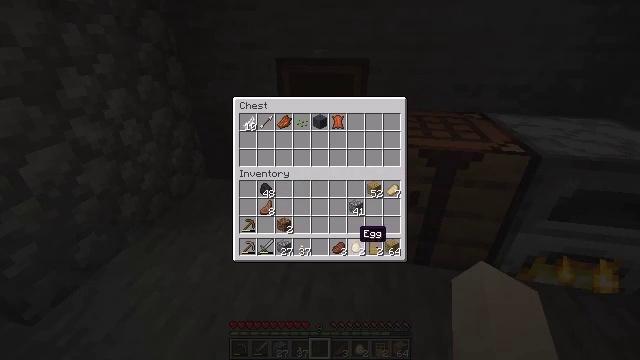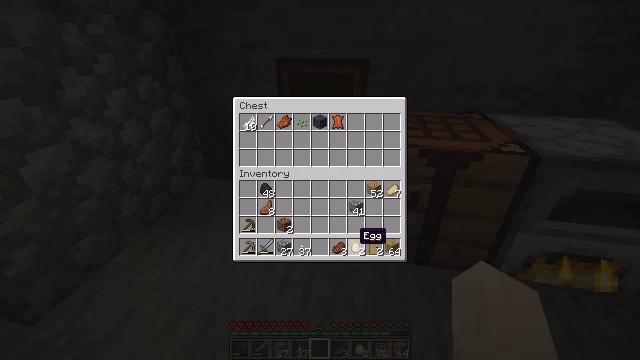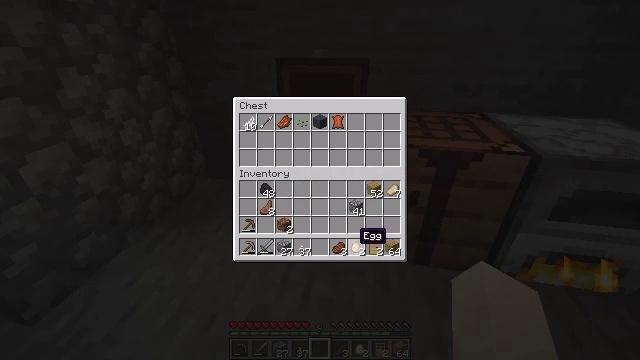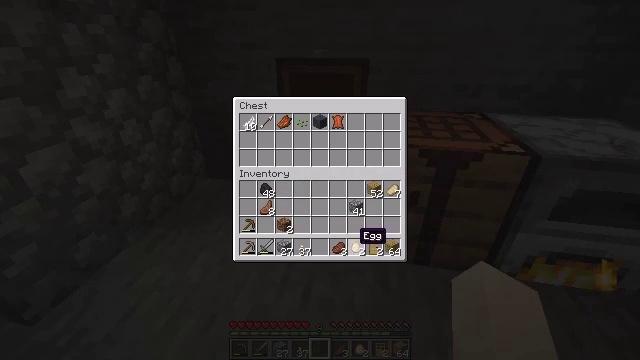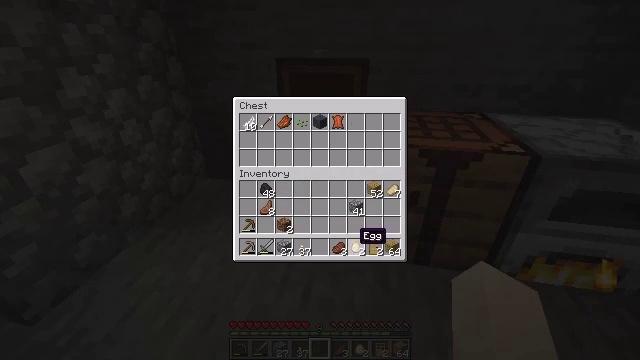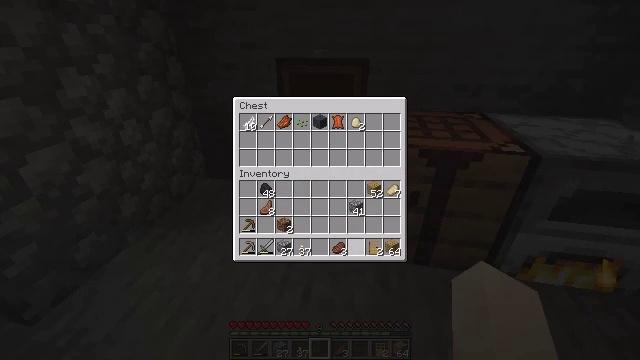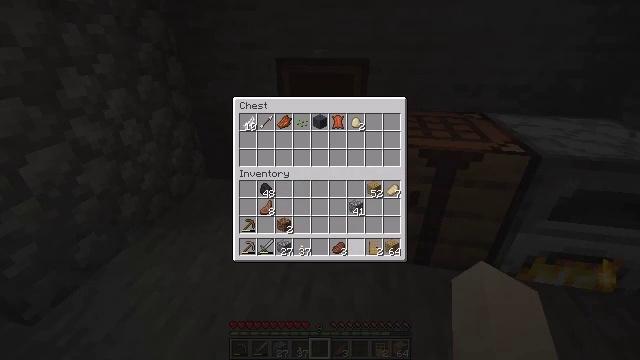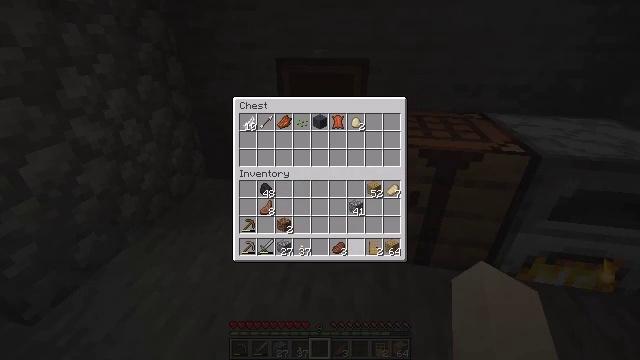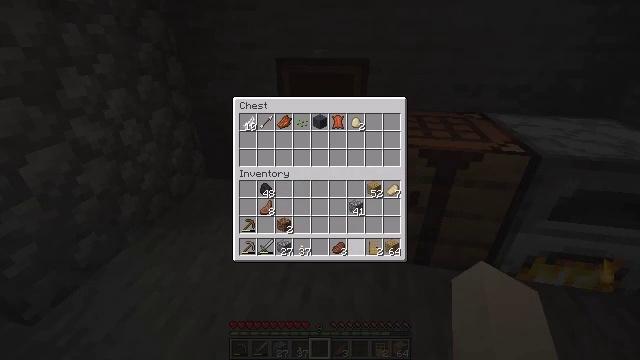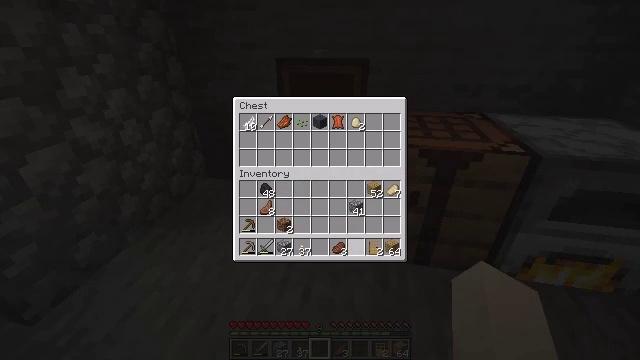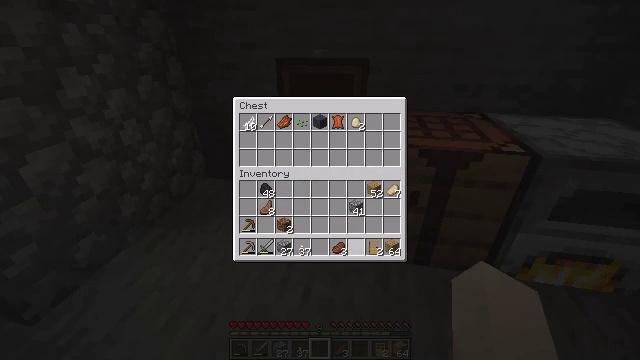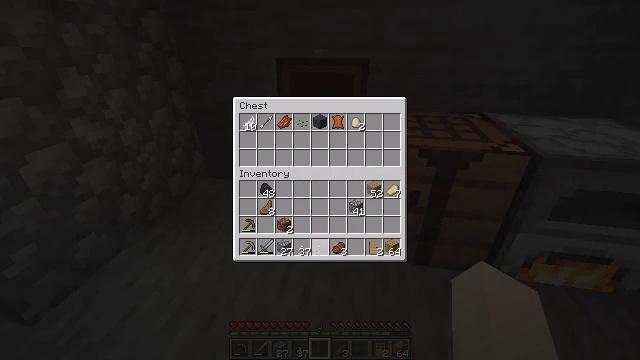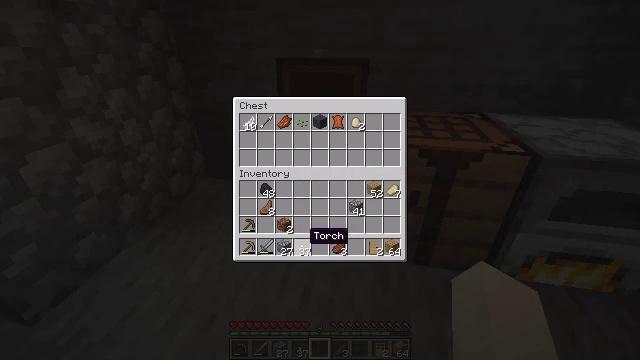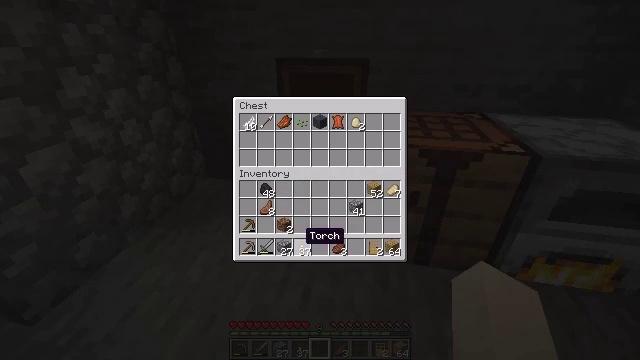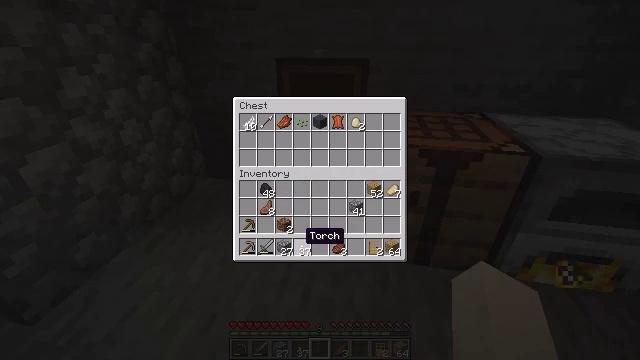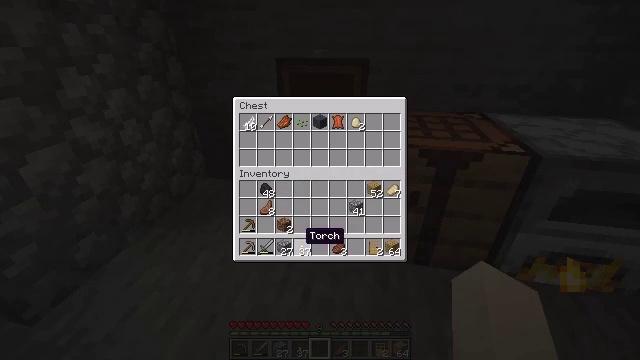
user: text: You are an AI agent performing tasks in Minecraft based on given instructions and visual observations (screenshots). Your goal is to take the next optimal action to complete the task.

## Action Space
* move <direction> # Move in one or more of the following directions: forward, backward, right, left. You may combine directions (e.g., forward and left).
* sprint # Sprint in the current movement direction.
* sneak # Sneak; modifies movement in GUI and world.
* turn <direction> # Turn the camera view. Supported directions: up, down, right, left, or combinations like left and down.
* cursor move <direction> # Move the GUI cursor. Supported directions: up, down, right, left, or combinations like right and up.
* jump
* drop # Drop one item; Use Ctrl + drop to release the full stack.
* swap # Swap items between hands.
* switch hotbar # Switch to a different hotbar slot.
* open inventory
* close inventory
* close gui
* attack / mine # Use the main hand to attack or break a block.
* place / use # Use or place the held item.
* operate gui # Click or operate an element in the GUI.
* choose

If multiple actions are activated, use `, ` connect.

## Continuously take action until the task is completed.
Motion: motion action
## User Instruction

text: Obtain cobblestone stairs by crafting them.
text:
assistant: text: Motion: sneak
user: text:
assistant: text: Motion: sneak
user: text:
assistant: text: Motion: sneak
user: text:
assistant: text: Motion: sneak
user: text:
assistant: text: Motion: sneak, operate gui
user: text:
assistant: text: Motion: sneak, operate gui
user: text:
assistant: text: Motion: sneak, operate gui
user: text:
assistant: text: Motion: sneak
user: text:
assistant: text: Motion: sneak
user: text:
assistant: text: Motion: sneak
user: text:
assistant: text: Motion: sneak, cursor move left
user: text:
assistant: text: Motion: sneak, cursor move left
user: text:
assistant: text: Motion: sneak
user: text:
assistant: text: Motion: sneak
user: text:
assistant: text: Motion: sneak
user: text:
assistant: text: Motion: sneak
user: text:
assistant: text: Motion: sneak
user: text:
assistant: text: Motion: no_op
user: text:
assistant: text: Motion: no_op
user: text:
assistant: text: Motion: no_op
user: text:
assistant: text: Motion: no_op
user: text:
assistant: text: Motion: no_op
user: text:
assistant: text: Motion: no_op
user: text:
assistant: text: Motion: no_op
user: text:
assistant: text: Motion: no_op
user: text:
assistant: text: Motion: no_op
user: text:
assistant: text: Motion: no_op
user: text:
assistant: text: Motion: no_op
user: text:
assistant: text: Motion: no_op
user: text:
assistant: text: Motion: no_op